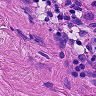
Metastatic tissue present: no